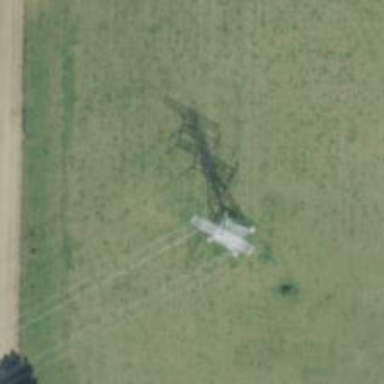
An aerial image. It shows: Lattice structure tower.